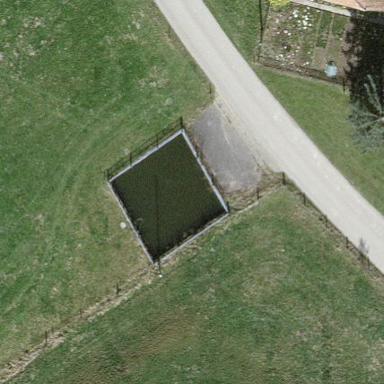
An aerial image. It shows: Emergency water tank in natural water setting.